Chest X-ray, PA view. Patient: 67 years old, sex M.
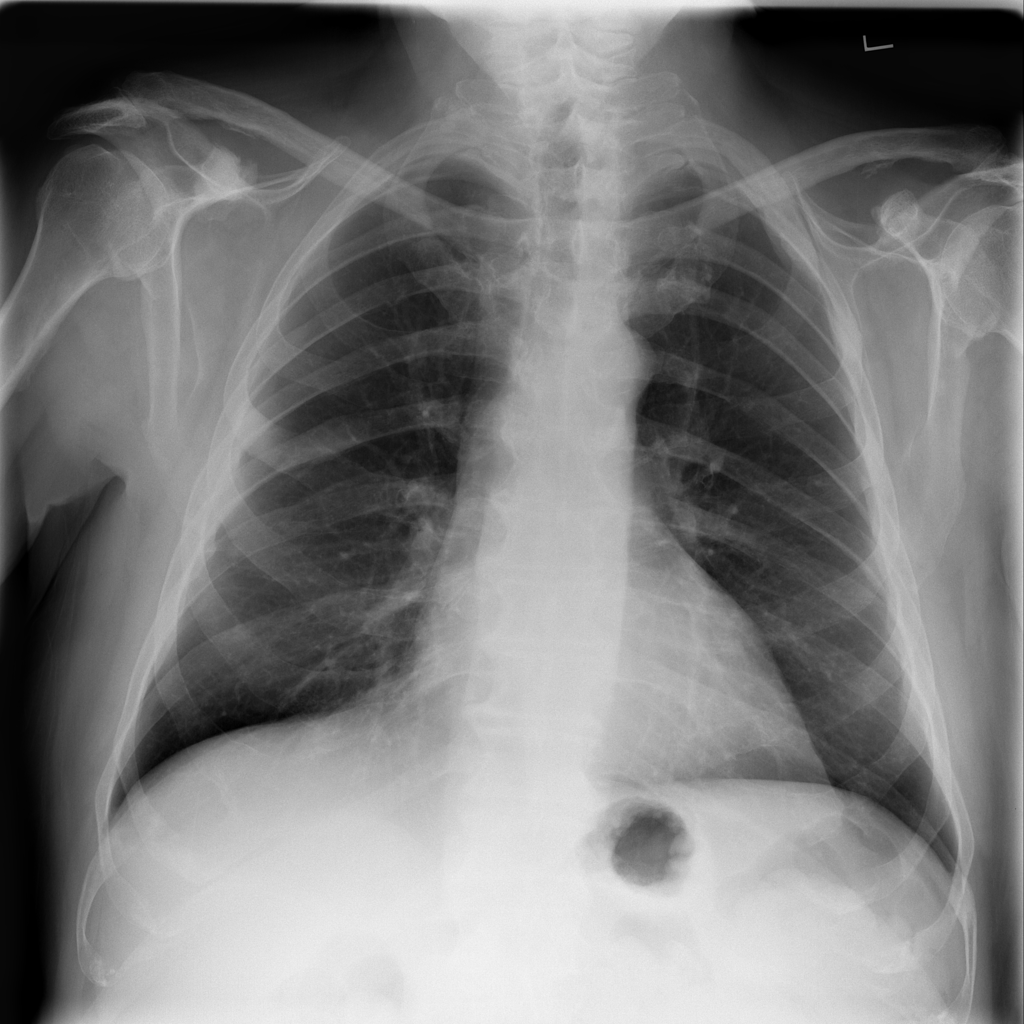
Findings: No Finding